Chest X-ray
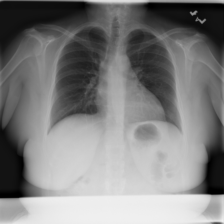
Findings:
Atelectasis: negative
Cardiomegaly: negative
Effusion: negative
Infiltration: negative
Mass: negative
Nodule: negative
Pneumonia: negative
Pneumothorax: negative
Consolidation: negative
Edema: negative
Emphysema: negative
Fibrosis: negative
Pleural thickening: negative
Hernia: negative